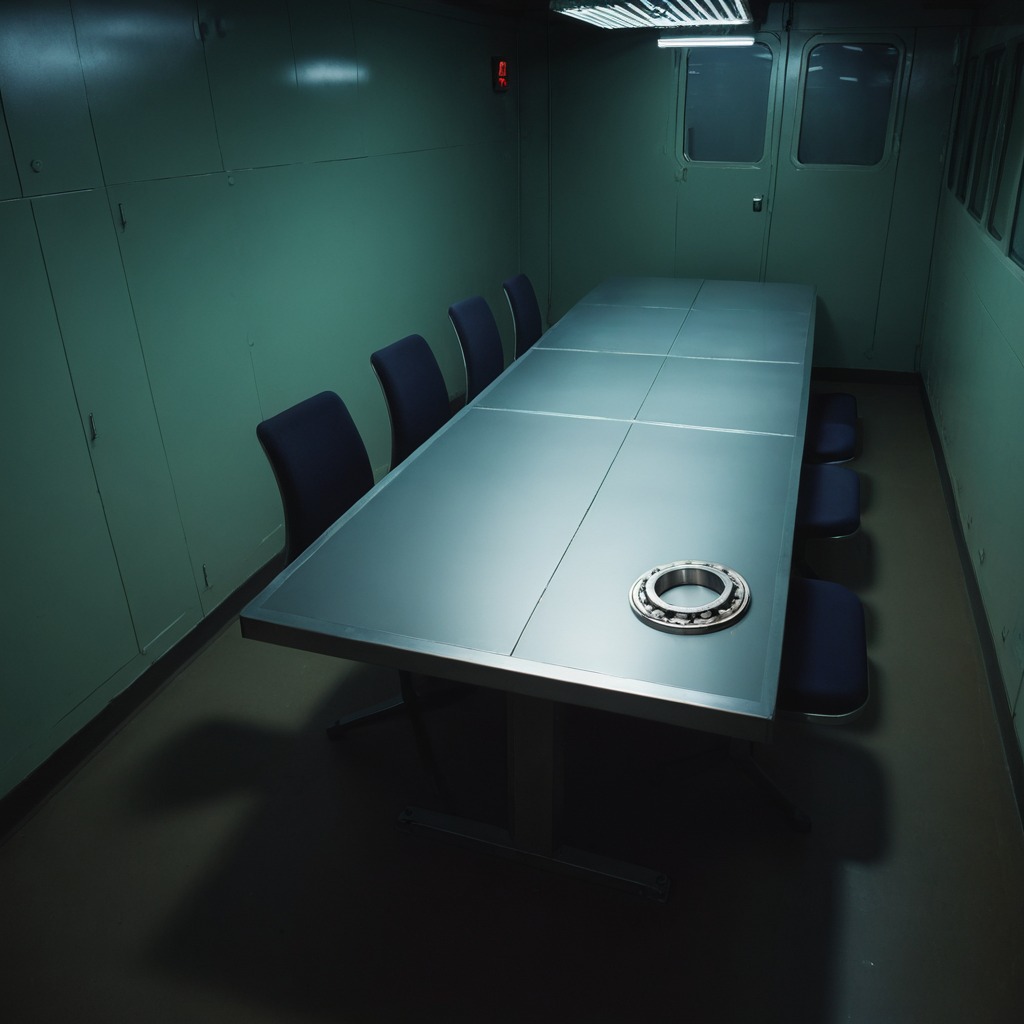
A metal ball bearing is lying on the table.